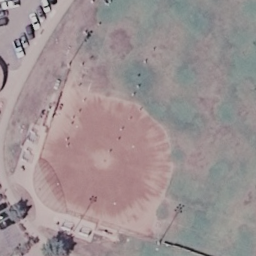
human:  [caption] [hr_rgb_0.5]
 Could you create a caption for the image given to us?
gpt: A baseball diamond composed of sand and weeds .

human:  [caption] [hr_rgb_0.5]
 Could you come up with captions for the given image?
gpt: It is a very old baseball diamond with sand and weeds .

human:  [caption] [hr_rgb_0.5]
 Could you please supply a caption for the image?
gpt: It is a very old baseball diamond compose of sand and weeds .

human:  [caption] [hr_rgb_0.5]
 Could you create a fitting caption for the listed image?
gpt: This is an old baseball diamond .

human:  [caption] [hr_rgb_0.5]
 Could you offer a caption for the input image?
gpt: It is a very old baseball diamond compose of sand and weeds .